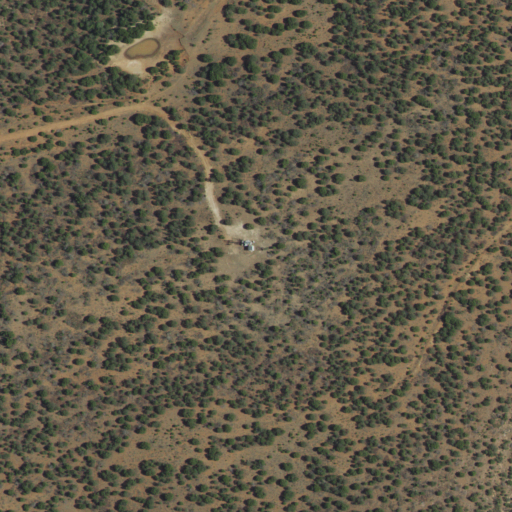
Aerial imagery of mountain in New Mexico named Deer Mountain containing evergreen forest and shrub